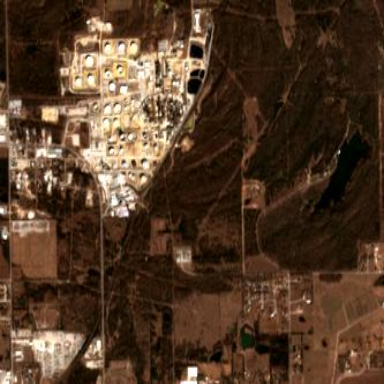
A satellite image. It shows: Industrial area with refinery.